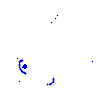
Particle: pion